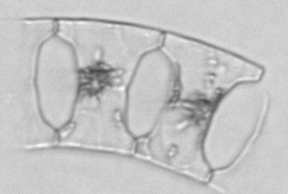
Label: Eucampia